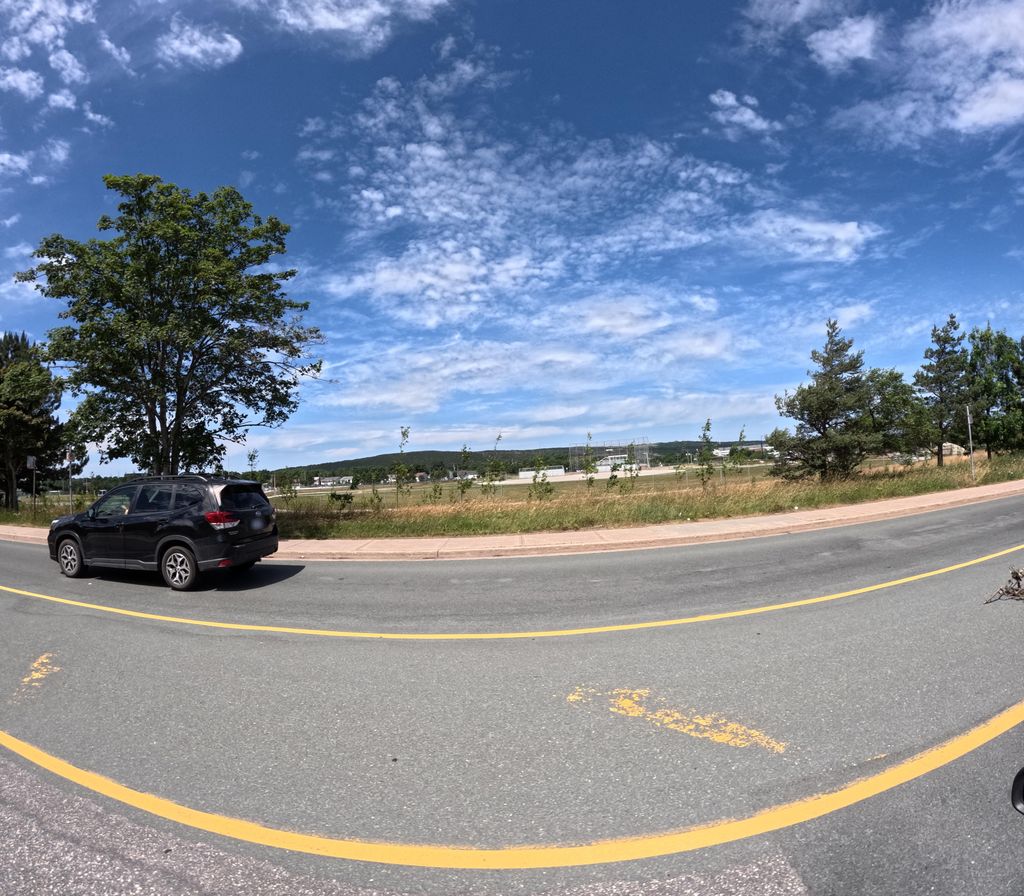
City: st_johns